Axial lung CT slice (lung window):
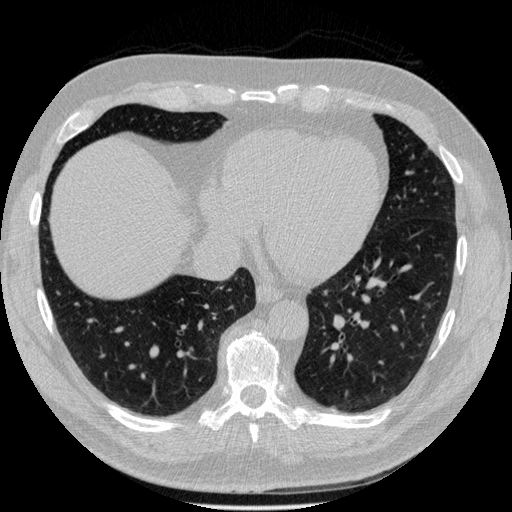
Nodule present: yes
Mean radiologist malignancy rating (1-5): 2